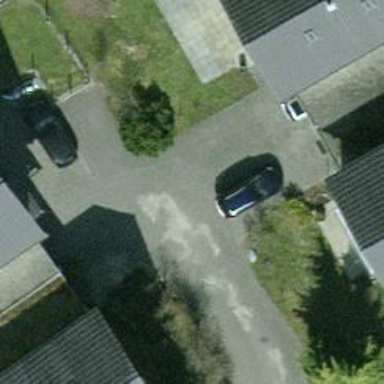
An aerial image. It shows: Service road with paving stones.